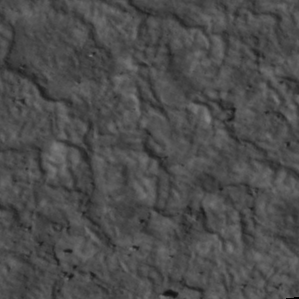
Label: non_frost